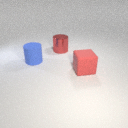
large blue rubber cylinder to the left of large red metal cylinder